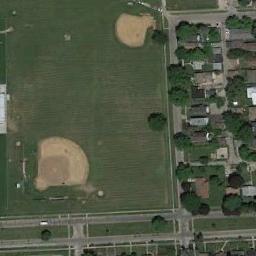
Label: baseball_diamond